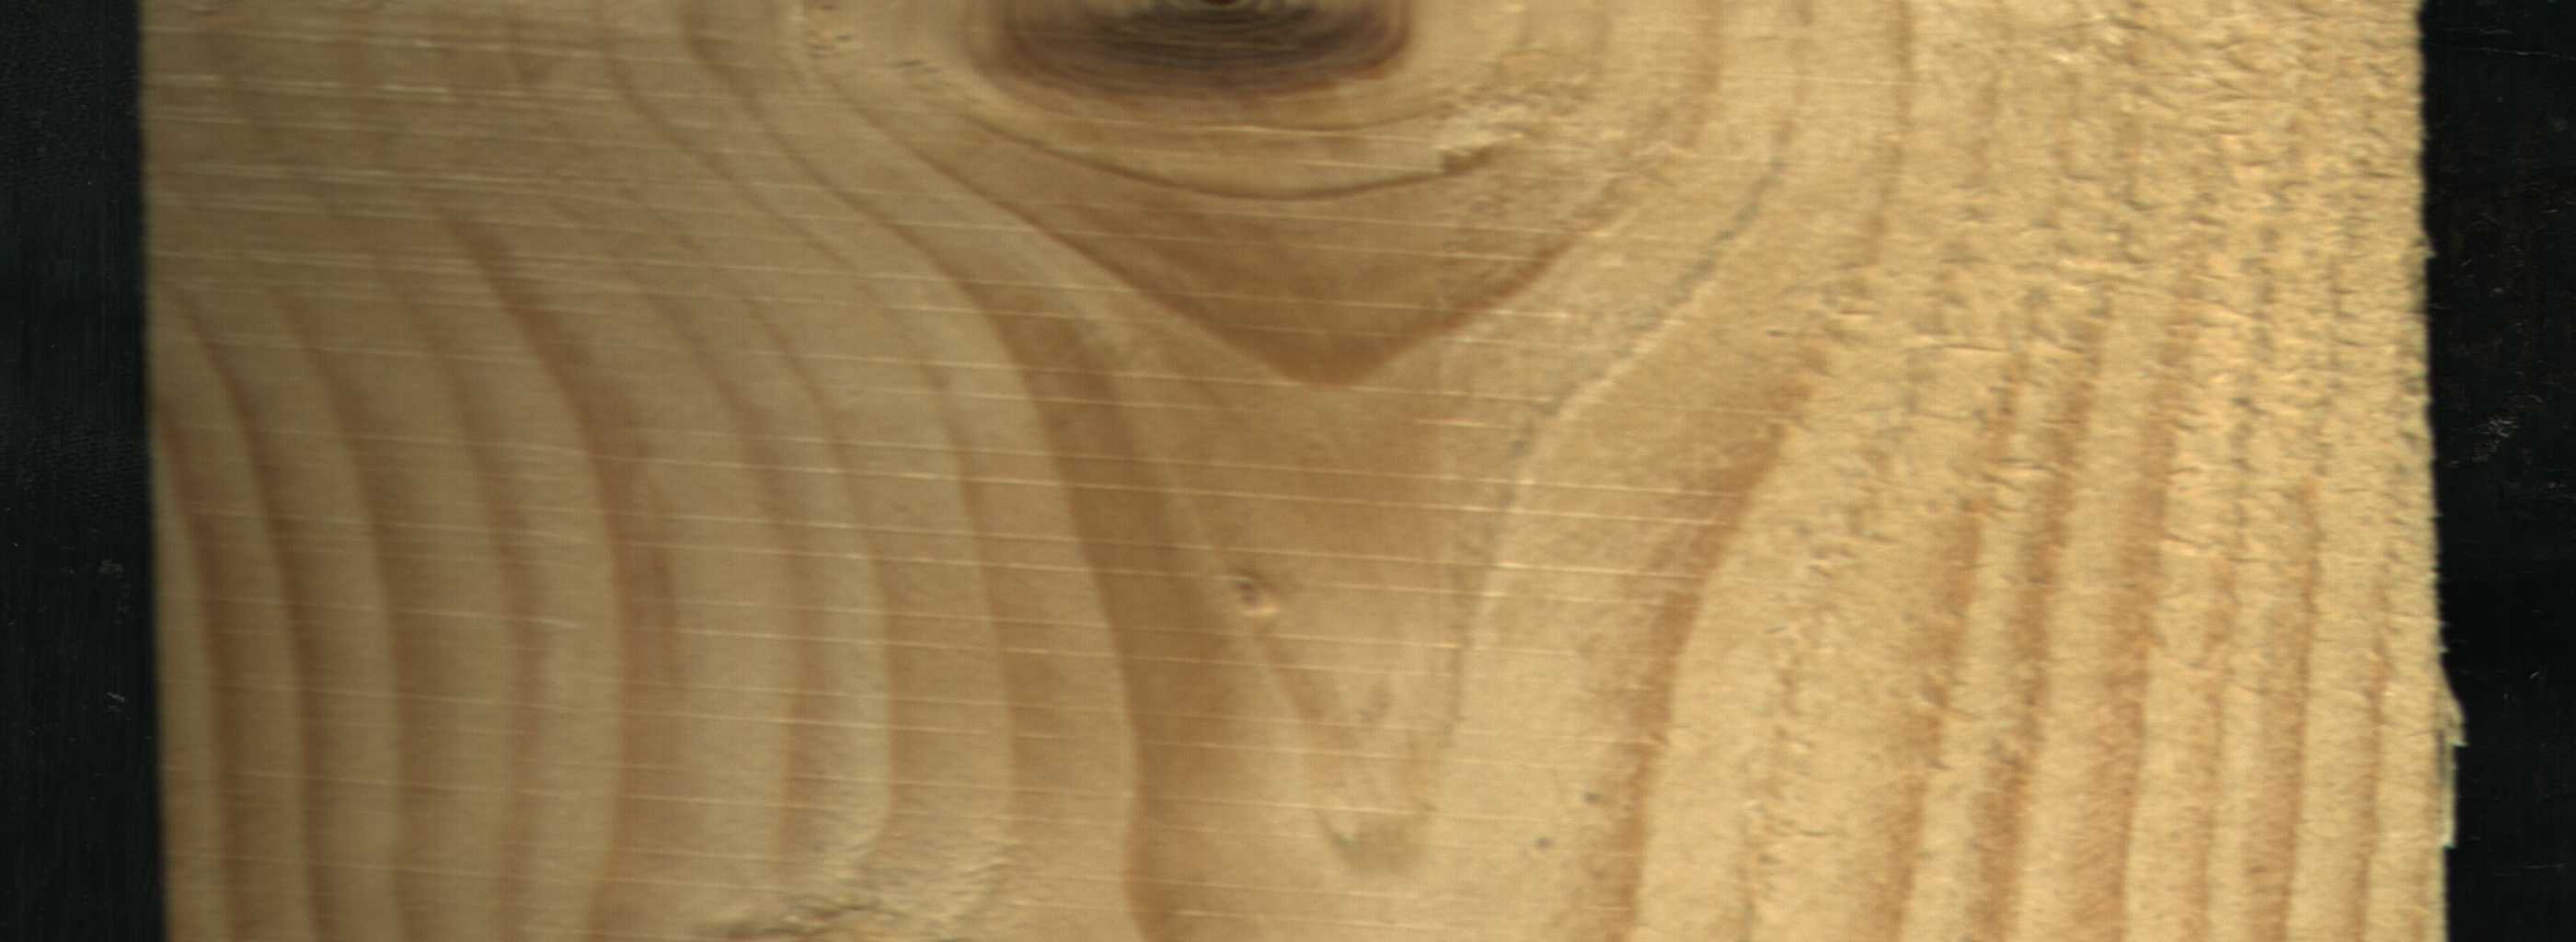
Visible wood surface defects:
Live_Knot